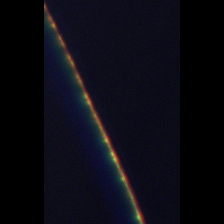
Taxon: Psuedo-nitzschia
Group: Diatoms